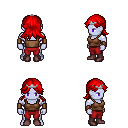
a pixel art fantasy rpg character, male body template, dark elf, purple skin, brown pirate shirt, red pants, red loose hair, silver tiara, leather bracers, maroon shoes, four views (front, back, left, right), 2x2 character sprite sheet, small pixel art, hard edges, no anti-aliasing